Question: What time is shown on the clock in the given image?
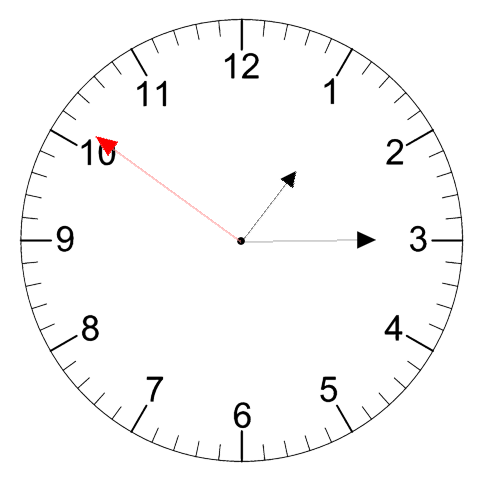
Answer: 01:14:51